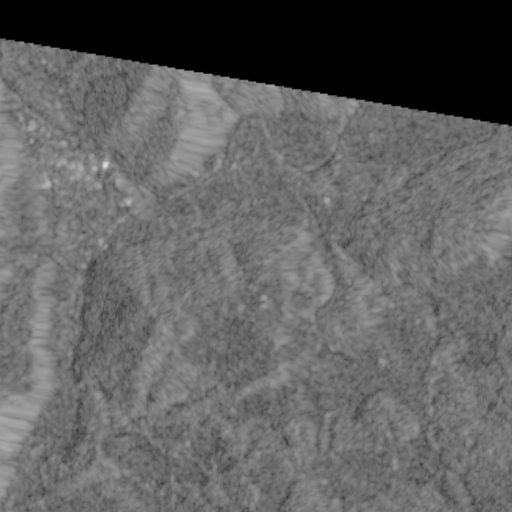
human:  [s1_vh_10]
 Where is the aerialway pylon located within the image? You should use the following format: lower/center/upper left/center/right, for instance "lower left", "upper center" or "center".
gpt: The aerialway pylon is located in the lower right of the image.
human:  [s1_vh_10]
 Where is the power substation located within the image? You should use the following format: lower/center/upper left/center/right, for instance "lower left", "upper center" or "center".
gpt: The power substation is located in the lower center of the image.
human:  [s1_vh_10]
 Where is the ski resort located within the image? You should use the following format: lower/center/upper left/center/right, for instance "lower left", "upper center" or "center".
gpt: The ski resort is located in the lower right of the image.
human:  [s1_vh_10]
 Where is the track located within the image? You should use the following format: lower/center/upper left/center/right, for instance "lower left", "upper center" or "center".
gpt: The track is located in the lower right of the image.
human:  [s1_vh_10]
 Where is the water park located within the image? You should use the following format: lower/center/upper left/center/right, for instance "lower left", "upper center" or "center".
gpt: The water park is located in the center left of the image.
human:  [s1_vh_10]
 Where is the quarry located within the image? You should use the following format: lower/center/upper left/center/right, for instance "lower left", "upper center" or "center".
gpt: There is no quarry in the image.

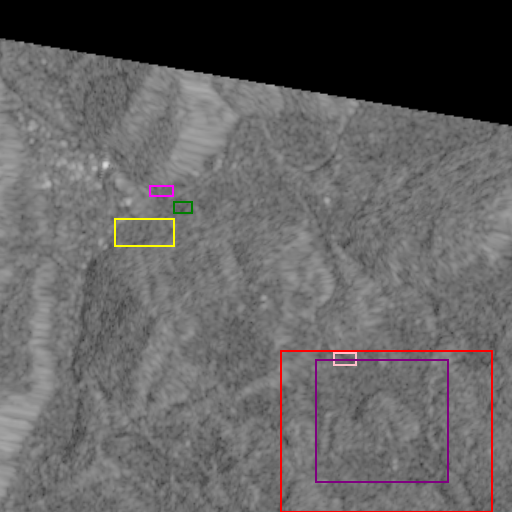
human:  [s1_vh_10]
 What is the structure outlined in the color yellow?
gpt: The structure outlined in yellow is a crop field.
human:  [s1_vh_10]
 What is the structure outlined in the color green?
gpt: The structure outlined in green is a park.
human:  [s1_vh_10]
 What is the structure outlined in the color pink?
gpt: The structure outlined in pink is a parking lot.
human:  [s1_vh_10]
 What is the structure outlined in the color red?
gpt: The structure outlined in red is a ski resort.
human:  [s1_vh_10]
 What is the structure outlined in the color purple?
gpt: The structure outlined in purple is a track.
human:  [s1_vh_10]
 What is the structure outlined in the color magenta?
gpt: The structure outlined in magenta is a water park.
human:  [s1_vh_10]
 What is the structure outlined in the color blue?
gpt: There is no blue outline.